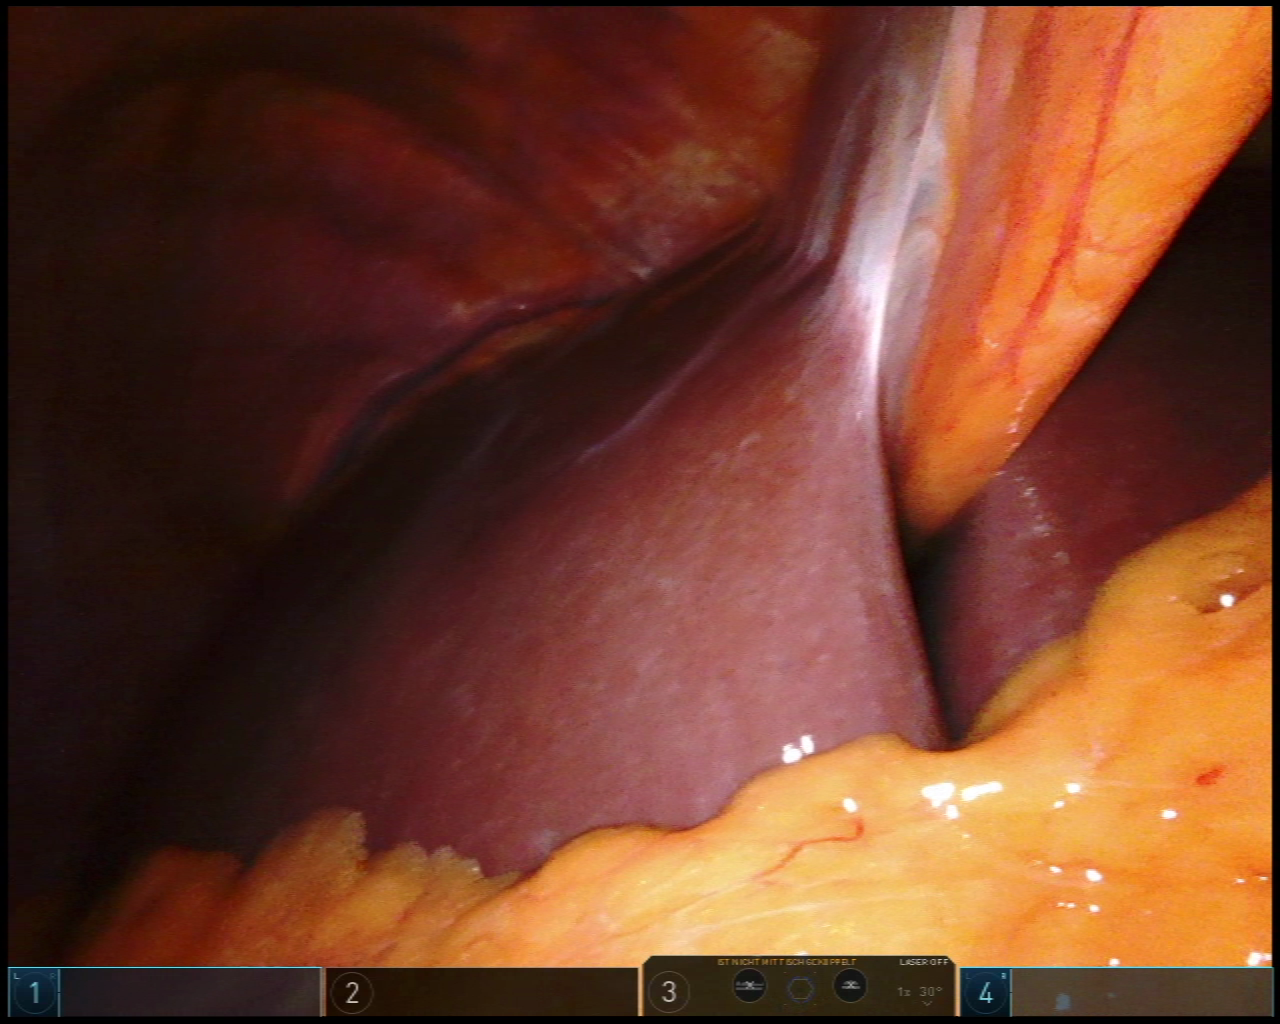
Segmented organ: liver
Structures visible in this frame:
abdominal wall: yes
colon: no
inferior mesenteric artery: no
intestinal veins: no
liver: yes
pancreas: no
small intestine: no
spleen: no
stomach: no
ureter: no
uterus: no
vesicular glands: no